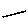
Label: line